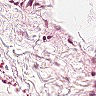
Metastatic tissue present: no